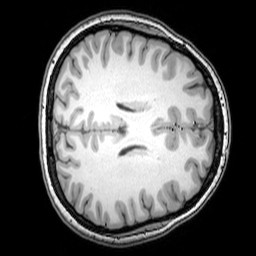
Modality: T1w
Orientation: axial
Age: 24
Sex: female
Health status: healthy
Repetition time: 0.081 s
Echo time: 0.037 s